Question: Is there an easy way to approximate the points (if any) where two instances of 'QuadCurve2D' intersect?
That is, how could I compute the coordinates of the red dots in this diagram? There is no obvious method in 'QuadCurve2D' to do this.

(note: the points are not exact as I have tweaked them manually for the diagram. Also note the "missing" fourth point which does not lie on the curve segment even though it lies on the (infinite) parabola.)
These two curve segments were created with the following code:
'''
QuadCurve2D curve1 = new QuadCurve2D.Double(-2.00, -2.00, +0.75, +4.75, +2.00, -0.75);
QuadCurve2D curve2 = new QuadCurve2D.Double(-2.50, -0.75, +5.50, -0.50, +0.50, +1.25);
'''
Note 2: I would also like to be able to intersect a straight line & a quadratic curve, but I assume this can be handled by setting one of the control points to be colinear with the endpoints.
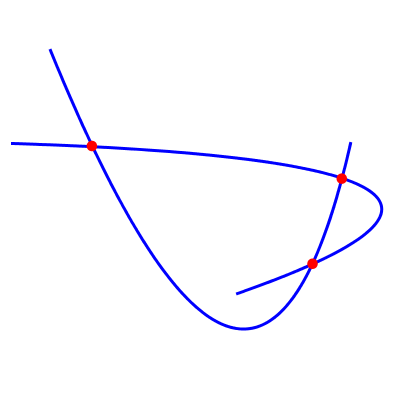
Answer: Depends on whether you're interested in approximate or in exact solutions (up to double precision). For approximate ones, you could simply parametrize the curves as some function () and then do some interval nesting to find values for which minimize the distance between the curves.
For exact solutions, you'd have to find the four points where two conic sections intersect. There is a short paragraph about this <URL> looks quite frightening, though, so it might be they are doing something overly complicated there.
Once you have all four points of intersection, you'd still have to decide which of them are on the part of the conic section delimited by the endpoints of your QuadCurve, but that should be simple in comparison. So in total, you'd have these three steps:
1. Compute matrix of conic sections section from endpoints and control points
2. Intersect conic sections using degenerat elements in their pencil
3. Decide whether these intersections lie between the endpoints
If you have a problem with the mathematical details of one of these steps, it might be better to ask on the <URL>. Not only have people there more experience with solving mathematical problems, the MathJax features for typesetting math will make the answers far more readable than an answer here could hope to be.
As to your note 2 about the straight line: that is easier by far, because if you express that problem in terms of coordinates, you'd only end up with a quadratic equation, instead of an equation of degree 4 for the naive approach to the general problem, and still degree 3 if you solve it as described by the above references. One can write the general aproach in such a way that intersecting a conic with a line is a step in the solution, so having a method for this might work well enough.